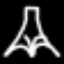
Label: The Eiffel Tower